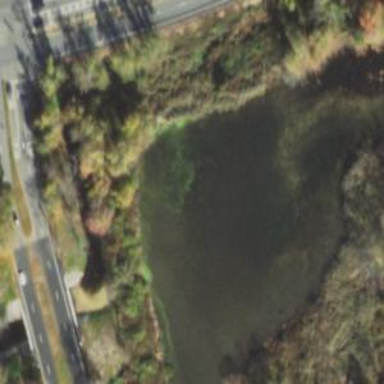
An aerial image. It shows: Pond with natural water.